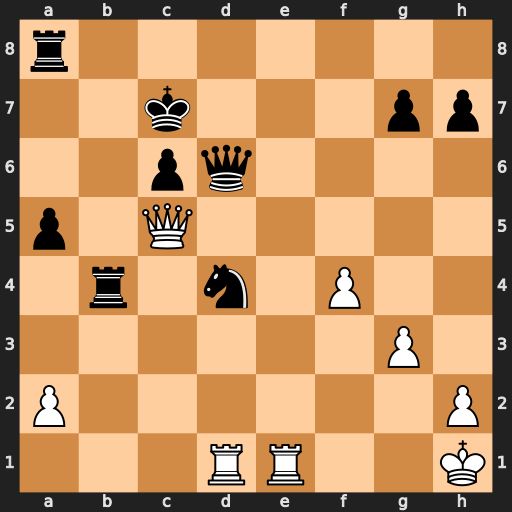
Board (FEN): r7/2k3pp/2pq4/p1Q5/1r1n1P2/6P1/P6P/3RR2K
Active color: w
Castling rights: -
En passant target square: -
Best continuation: Re7+ Qxe7 Qxe7+